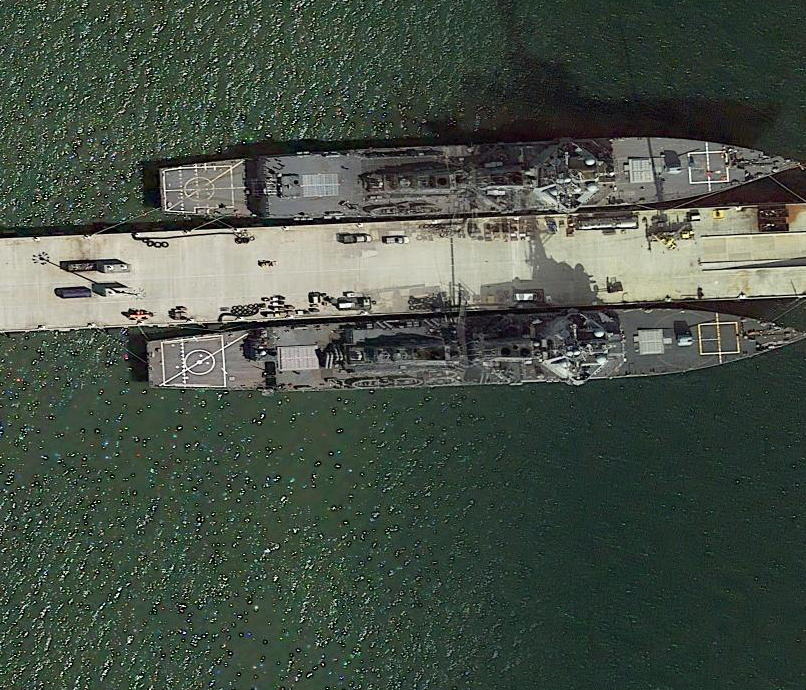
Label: Arleigh_Burke-class_destroyer